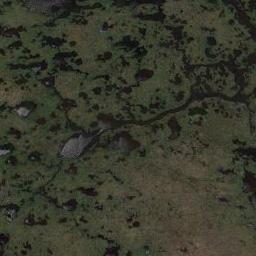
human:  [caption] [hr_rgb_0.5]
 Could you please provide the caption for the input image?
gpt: There are many different areas of water surrounded by wetlands .

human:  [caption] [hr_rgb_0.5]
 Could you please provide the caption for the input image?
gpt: Brown trivial bare land in the river in a wetland .

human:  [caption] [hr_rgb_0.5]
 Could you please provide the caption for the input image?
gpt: There are several scattered trees in the middle of this wetland .

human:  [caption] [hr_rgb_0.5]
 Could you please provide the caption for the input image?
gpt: The wetland consists of bare land, Green plants and water .

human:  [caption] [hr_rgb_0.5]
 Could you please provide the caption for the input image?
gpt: There are many green areas and some water areas on the wetland .